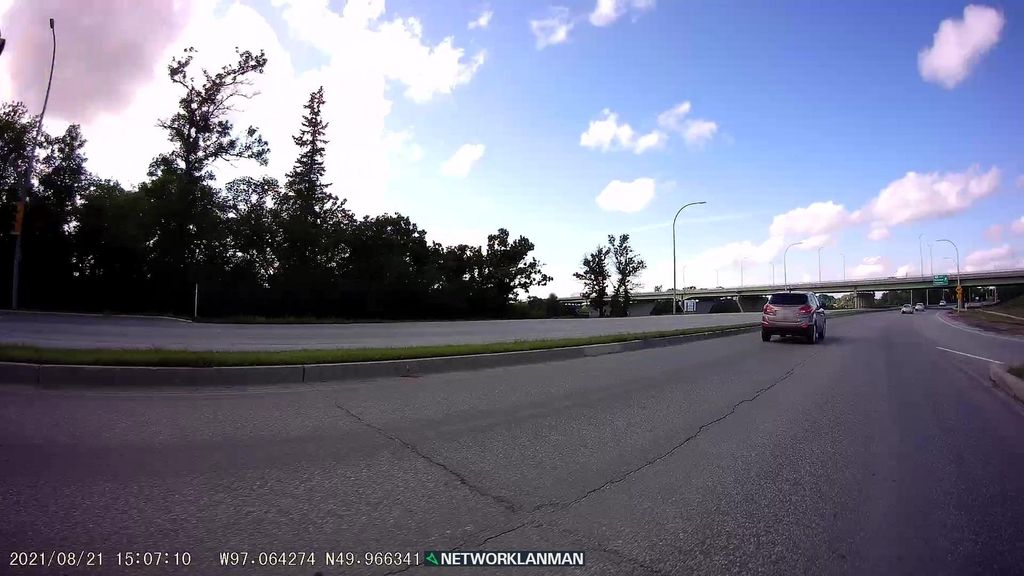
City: winnipeg